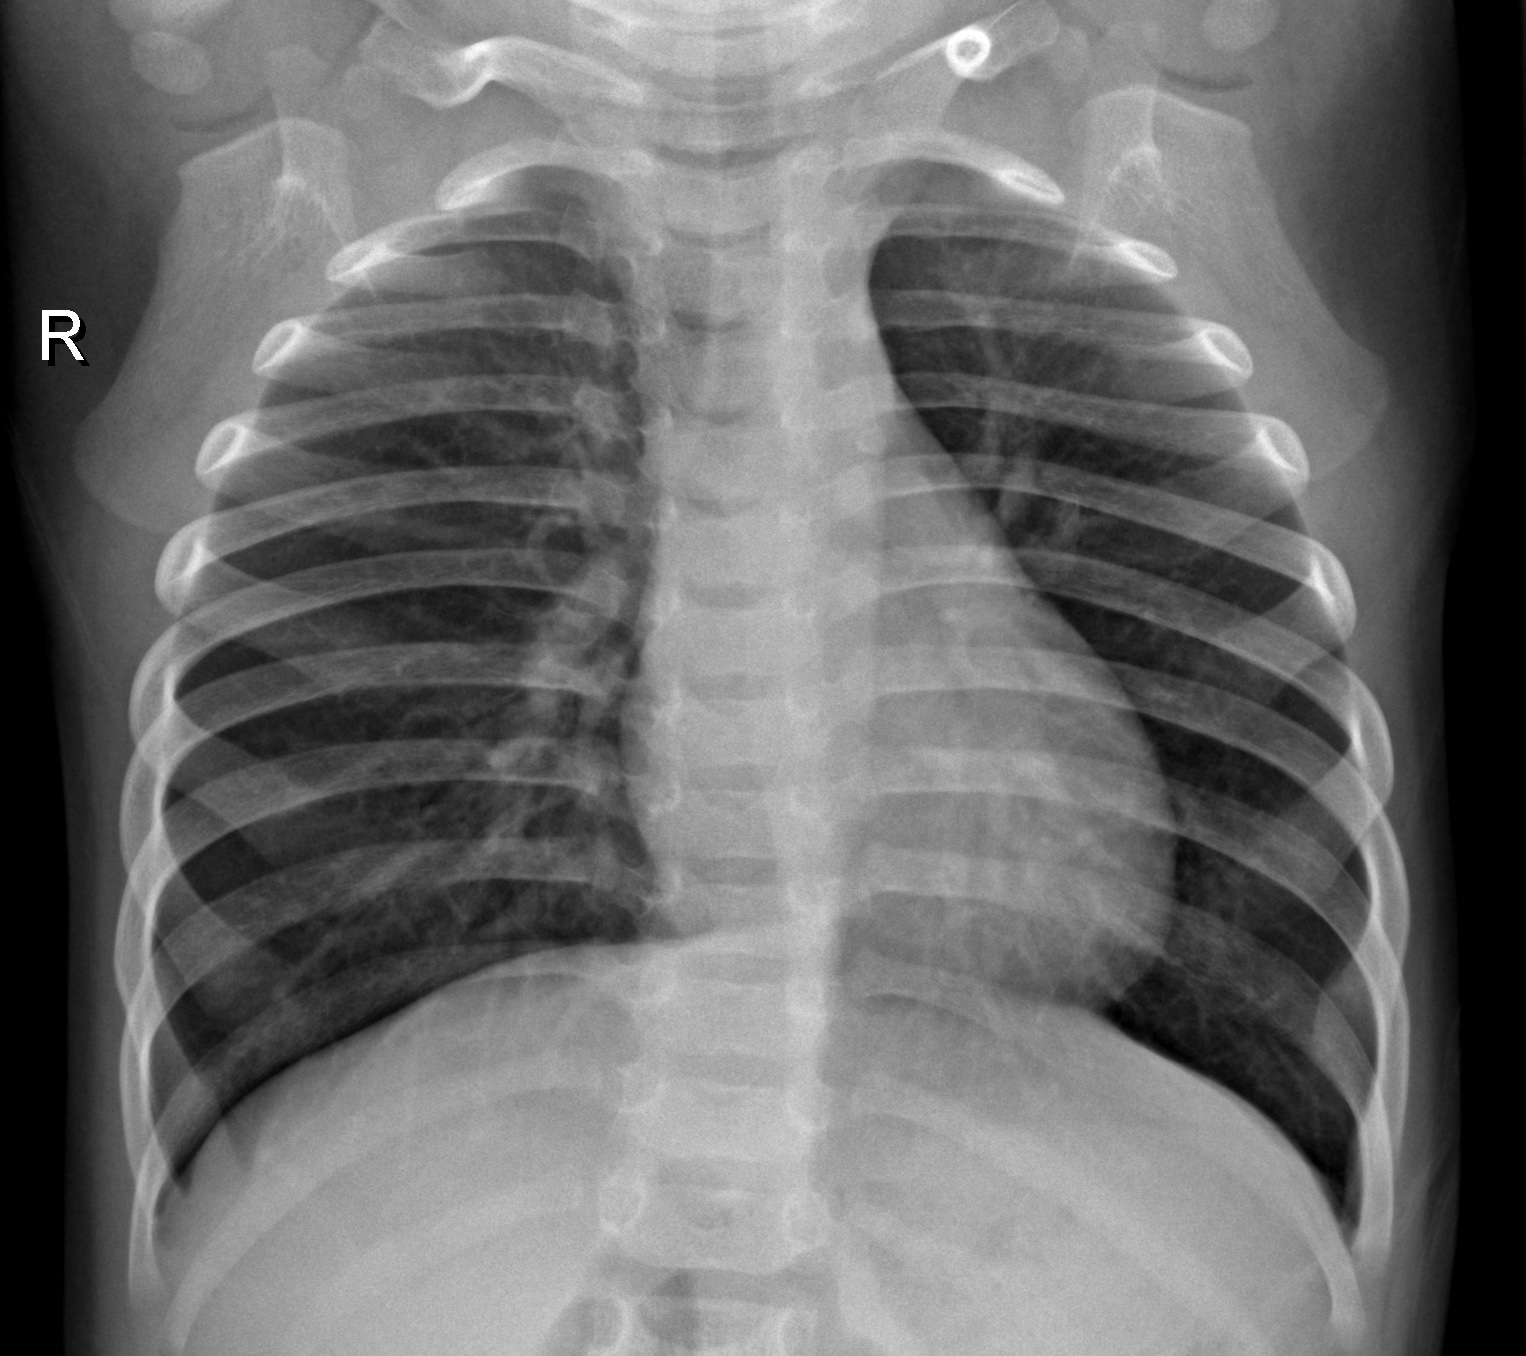
Diagnosis: NORMAL